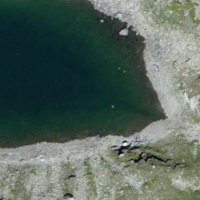
EUNIS habitat code: 48
Species observed at this site:
Jacobaea incana
Sedum alpestre